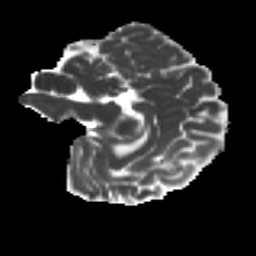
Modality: MD
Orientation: sagittal
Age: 44
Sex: female
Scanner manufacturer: ge
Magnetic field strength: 3 T
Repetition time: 7.8 s
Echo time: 0.0606 s